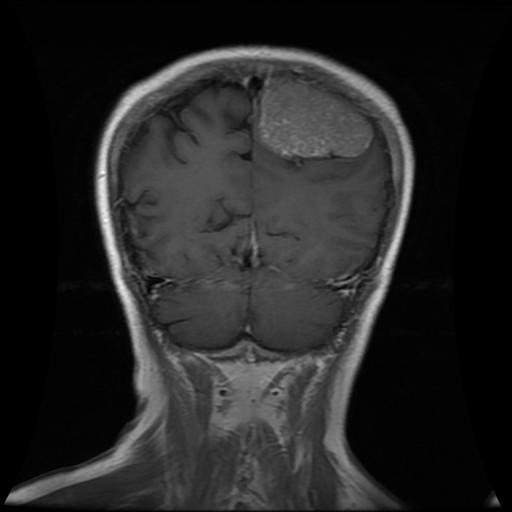
Label: meningioma